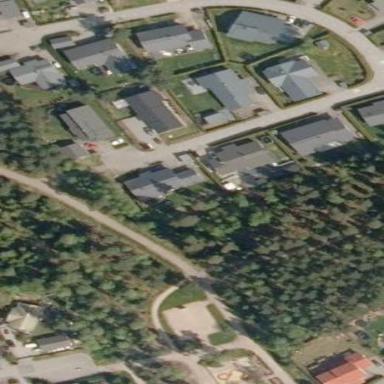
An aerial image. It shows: Residential area.